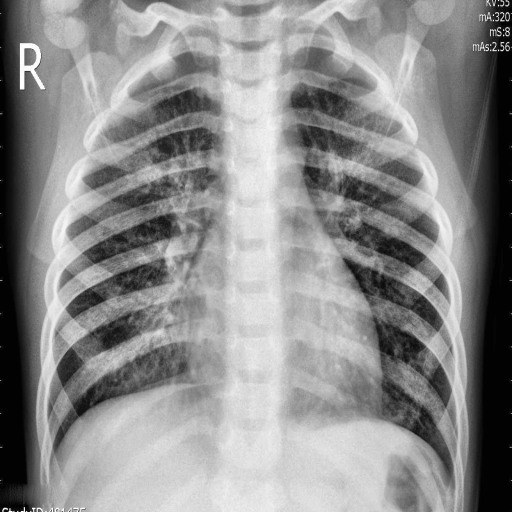
Finding: PNEUMONIA